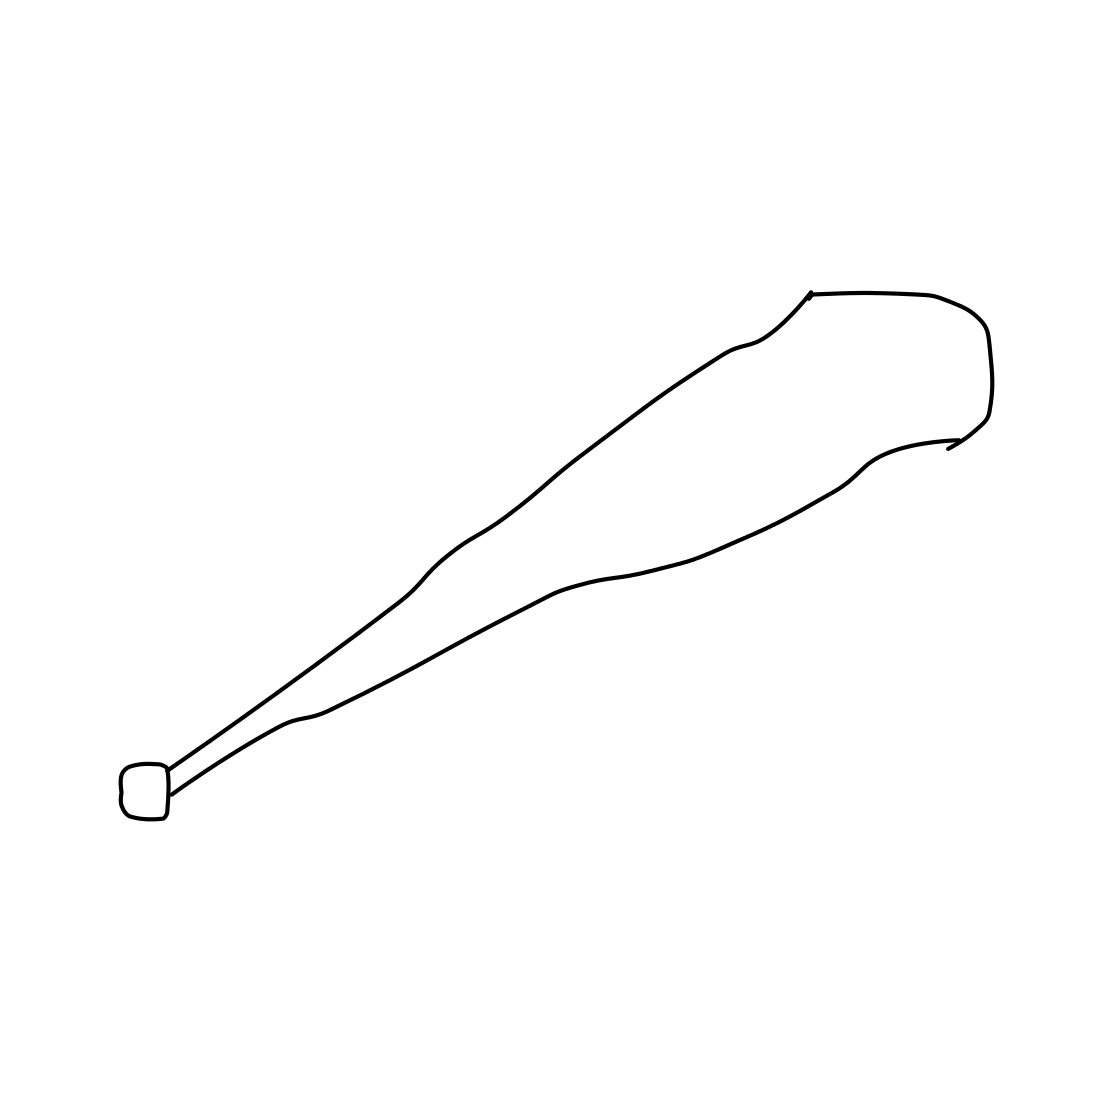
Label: baseball bat